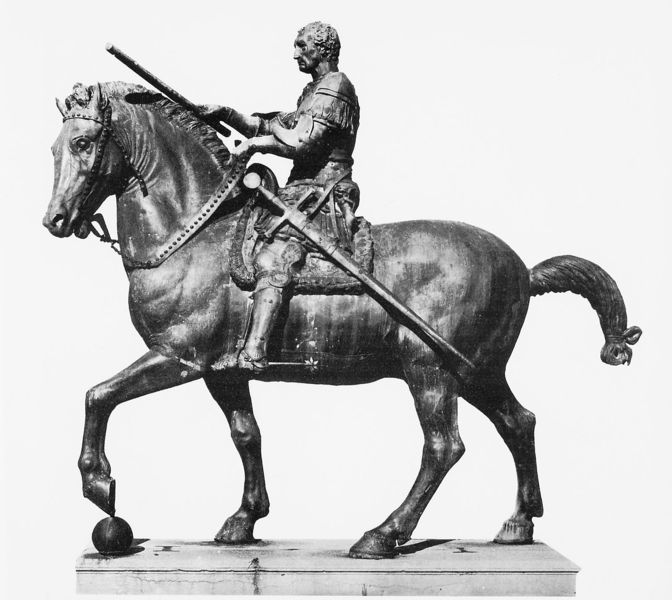
Titel: Reiterstandbild des Condottiere Erasmo da Narni, Gattamelata
Künstler: Donatello
Standort: Padua, Piazza del Santo (EU - I - Venetien)
Schlagwörter: schleife, pferd, reiter, stock, skulptur, schweif, zaumzeug, zügel, kaiser, bronze, podest, schwert, kugel, römer, zepter, standbild, zeter